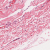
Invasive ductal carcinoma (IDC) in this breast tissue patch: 0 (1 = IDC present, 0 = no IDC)